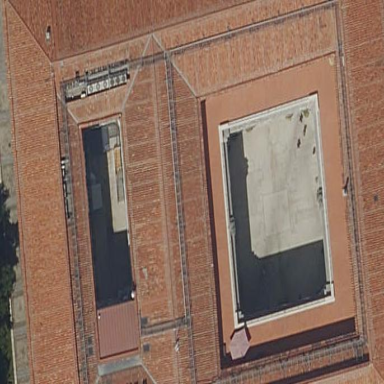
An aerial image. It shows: The building has hipped roof made of roof tiles.